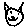
Label: cat